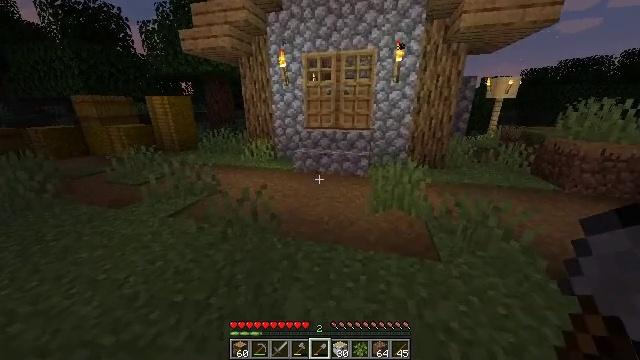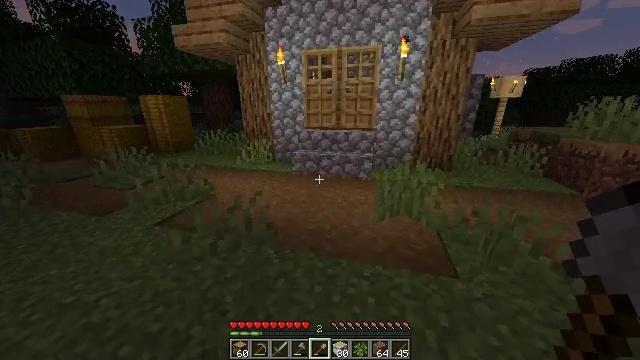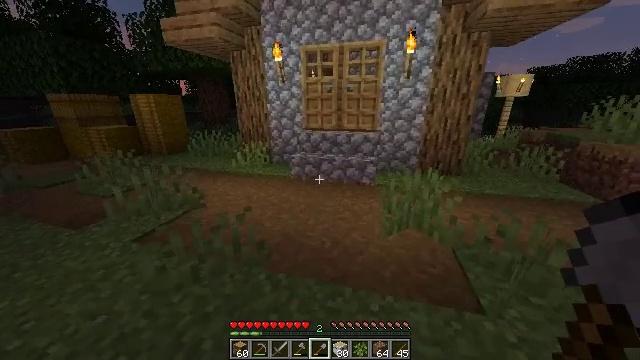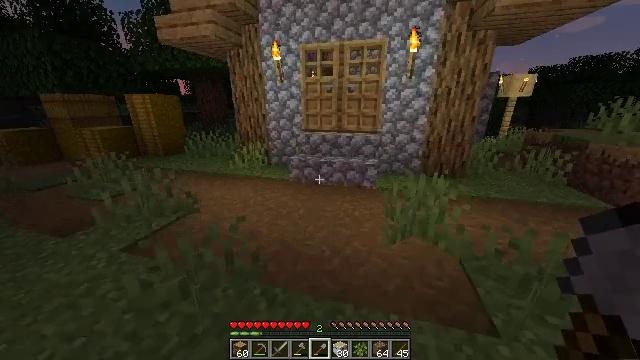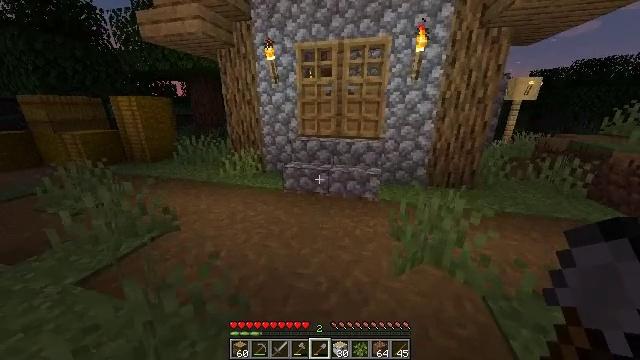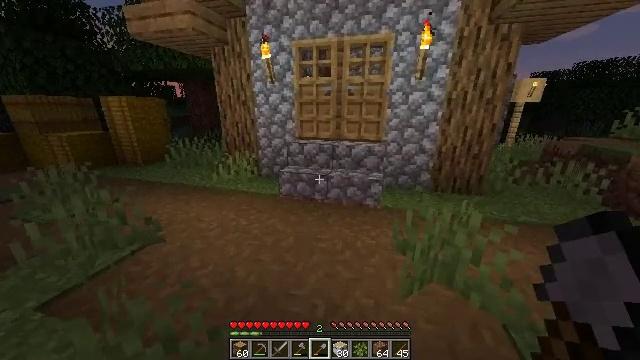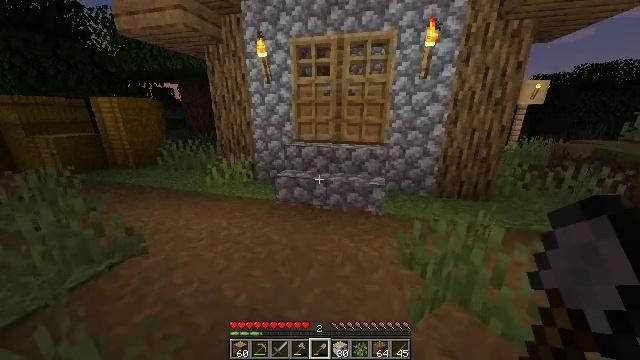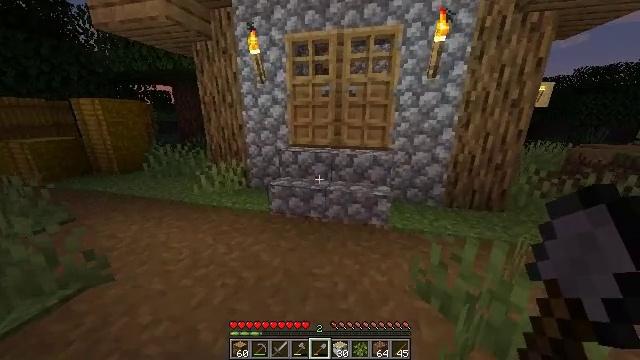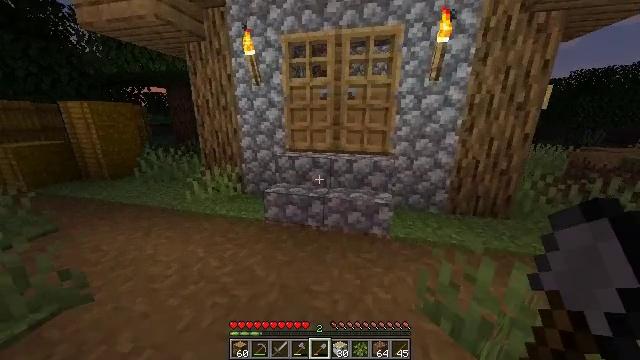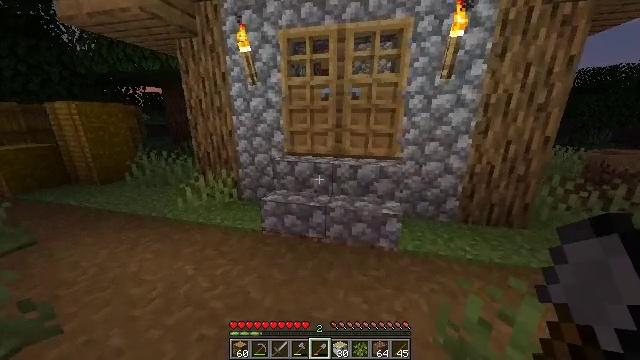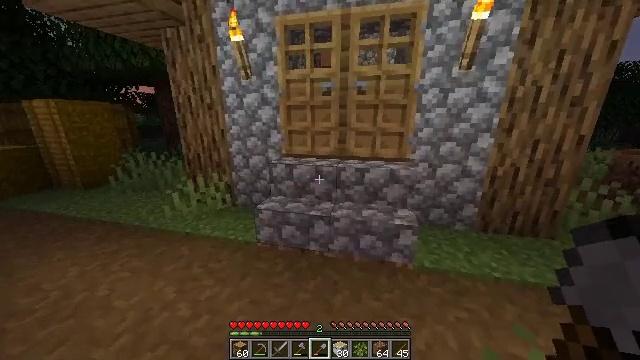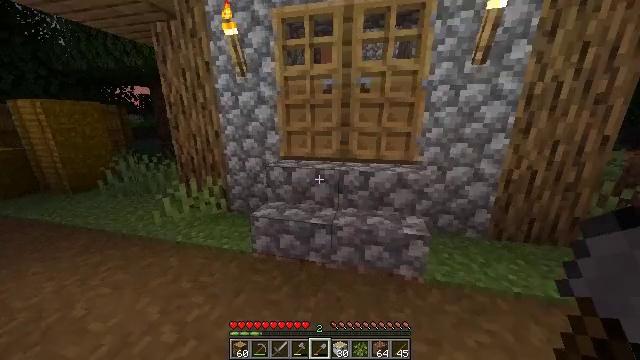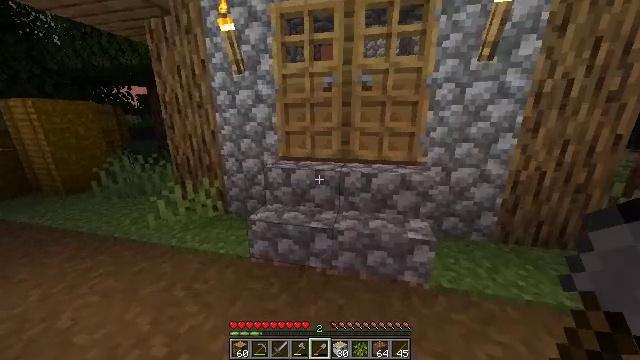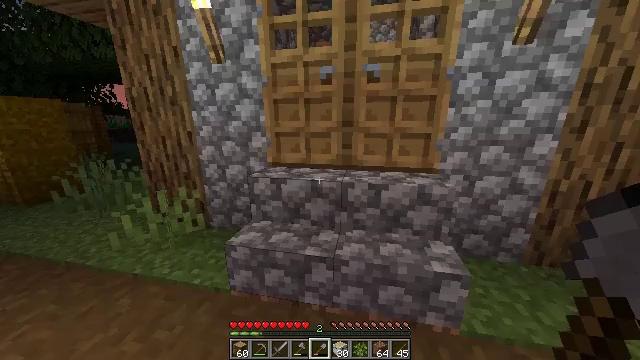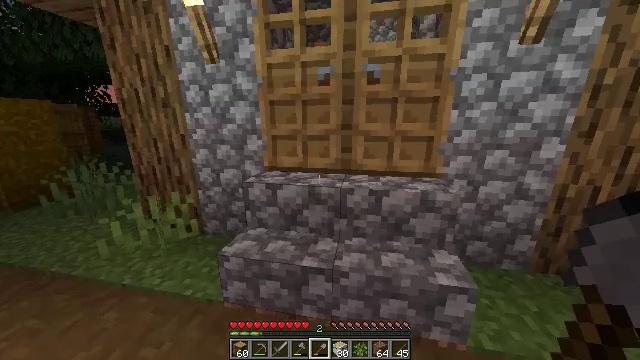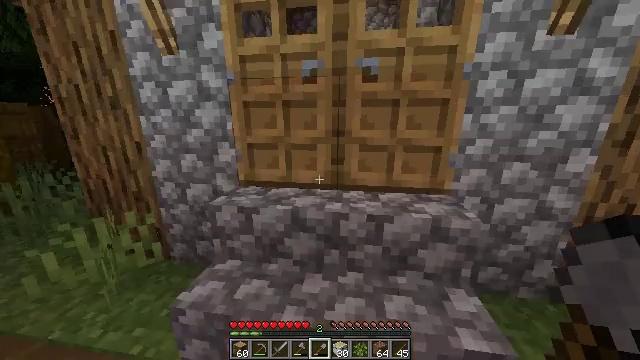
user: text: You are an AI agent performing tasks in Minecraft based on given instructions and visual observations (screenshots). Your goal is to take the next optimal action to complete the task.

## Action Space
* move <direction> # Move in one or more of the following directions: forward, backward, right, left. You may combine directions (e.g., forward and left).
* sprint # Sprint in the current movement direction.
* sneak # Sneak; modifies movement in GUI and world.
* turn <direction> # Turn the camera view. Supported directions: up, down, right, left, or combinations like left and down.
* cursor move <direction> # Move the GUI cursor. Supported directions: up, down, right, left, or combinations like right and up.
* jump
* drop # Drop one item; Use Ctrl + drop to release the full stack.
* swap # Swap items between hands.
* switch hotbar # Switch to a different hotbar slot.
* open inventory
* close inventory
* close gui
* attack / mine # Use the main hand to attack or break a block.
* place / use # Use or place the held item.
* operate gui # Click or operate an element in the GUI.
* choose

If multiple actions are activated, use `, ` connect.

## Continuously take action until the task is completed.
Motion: motion action
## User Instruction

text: Collect the yellow bed from its place.
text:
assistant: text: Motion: move forward, sprint
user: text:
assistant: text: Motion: move forward, sprint
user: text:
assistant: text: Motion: move forward, sprint
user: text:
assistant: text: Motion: move forward, sprint
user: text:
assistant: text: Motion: move forward, sprint
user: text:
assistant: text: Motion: move forward, sprint
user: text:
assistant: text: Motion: move forward, sprint
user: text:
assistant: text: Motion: move forward, sprint
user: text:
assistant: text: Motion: move forward, sprint
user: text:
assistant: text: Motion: move forward, sprint
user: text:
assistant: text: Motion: move forward, sprint
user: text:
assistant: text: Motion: move forward, sprint
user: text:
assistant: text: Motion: move forward, sprint, turn right
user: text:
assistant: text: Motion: move forward, sprint
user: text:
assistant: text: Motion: move forward, sprint, turn right
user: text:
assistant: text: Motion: move forward, sprint, turn right
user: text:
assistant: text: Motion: move forward, sprint, turn right
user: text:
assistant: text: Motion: move forward, sprint, turn right
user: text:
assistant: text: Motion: move forward, sprint
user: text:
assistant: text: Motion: sprint, turn right
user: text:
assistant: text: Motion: sprint
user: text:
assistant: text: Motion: sprint
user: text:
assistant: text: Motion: no_op
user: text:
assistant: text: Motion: use / place
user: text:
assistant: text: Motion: use / place
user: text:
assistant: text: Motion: use / place
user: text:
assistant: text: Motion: no_op
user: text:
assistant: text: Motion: no_op
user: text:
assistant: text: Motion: no_op
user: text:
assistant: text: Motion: no_op